Question: I have a logo in the header of my wordpress site and I would like to add an adsense banner next to it like this :
For my logo, I have a div logo and this css code :
'''
#logo { float: left; margin-top: 60px; }
'''
I know I need to create a new div for my adsense code but what css code should I use so the adsense banner appear to the right just next to the logo ?
I need to make sure that both div will never be superimposed (on all devices).
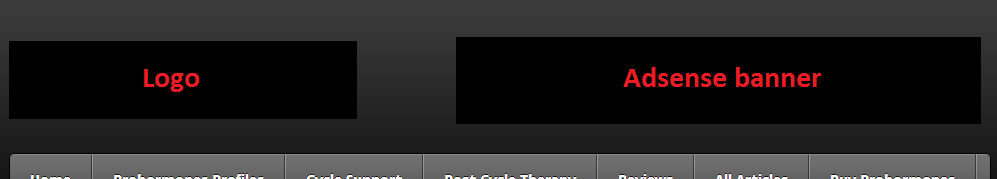
Answer: This should work:
HTML:
'''
<div id="logo">
Some code here for the logo
</div>
<div id="ad-banner">
Ad banner goes here
</div>
<div style="clear:both;">&nbsp;</div>
'''
CSS:
'''
#ad-banner
{
float: right;
margin-top: 60px;
}
'''
Putting the HTML in the 'header-middle' div and the '#ad-banner' style into the 'style.css' file. It should work.